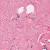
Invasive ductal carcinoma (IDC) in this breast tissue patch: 0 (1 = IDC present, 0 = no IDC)